Question: Is it possible to make navigation in fancybox to be located on the right bottom corner and having respond to screen/fancybox image scaling while I making screen bigger/smaller?
fancybox template example <URL>
my goal:
navigation in right bottom corner of fancybox window:

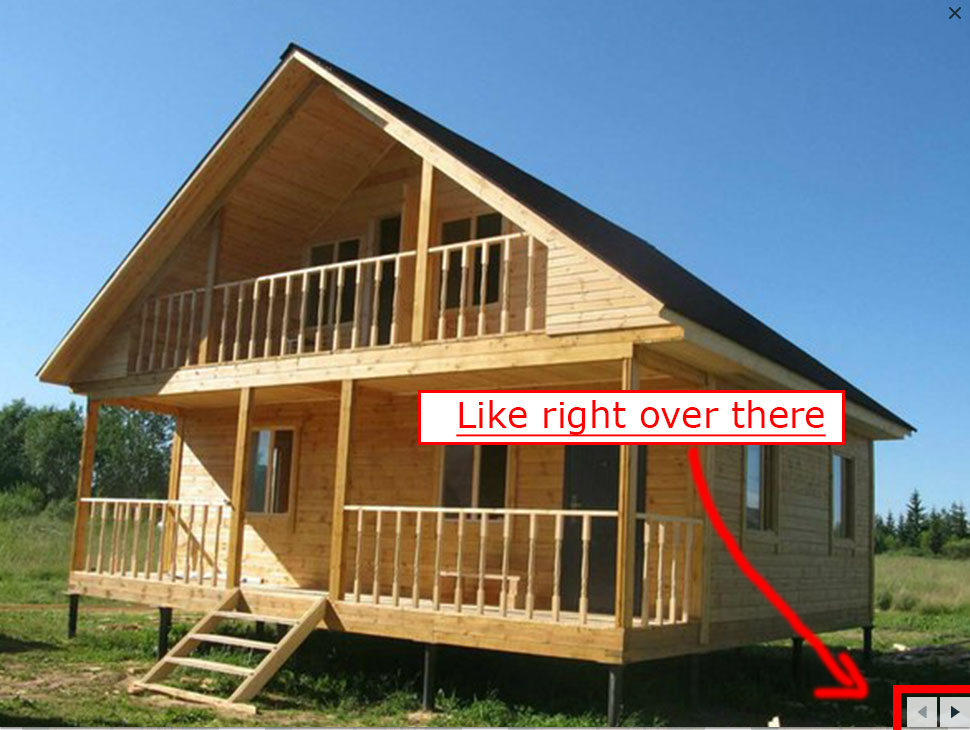
Answer: In fancybox 2 exists two properties to move your popup, leftRatio and topRatio by default both receive the value 0.5 what means center, in leftRatio if you put 1.0 your popup will go to the right if you put 0 to the left, topRatio if you put 1.0 will go to bottom and 0 to the top.
'''
jQuery(document).ready(function($) {
try{
$(".fancybox").fancybox({
helpers: {
buttons: {
tpl: '<div id="fancybox-buttons"><ul>' +
'<li><a class="btnToggle" title="Toggle size" href="javascript:;"></a></li>' +
'<li><a class="btnClose" title="Close" href="javascript:;"></a></li>' +
'</ul></div>'
}
},
leftRatio: 1.0,
topRatio: 0
});
} catch(e){
console.log(e.message);
}
});
'''
'''
#fancybox-buttons ul {
/* 166 for 4 buttons */
width: 86px !important;
}
'''
'''
<script src="https://ajax.googleapis.com/ajax/libs/jquery/2.1.0/jquery.min.js"></script>
<script src="http://cdnjs.cloudflare.com/ajax/libs/fancybox/2.1.5/jquery.fancybox.min.js"></script>
<script src="http://cdnjs.cloudflare.com/ajax/libs/fancybox/2.1.5/helpers/jquery.fancybox-media.js"></script>
<script src="http://cdnjs.cloudflare.com/ajax/libs/fancybox/2.1.5/helpers/jquery.fancybox-thumbs.js"></script>
<script src="http://cdnjs.cloudflare.com/ajax/libs/fancybox/2.1.5/helpers/jquery.fancybox-buttons.js"></script>
<link href="http://cdnjs.cloudflare.com/ajax/libs/fancybox/2.1.5/helpers/jquery.fancybox-buttons.css" rel="stylesheet"/>
<link href="http://cdnjs.cloudflare.com/ajax/libs/fancybox/2.1.5/helpers/jquery.fancybox-thumbs.css" rel="stylesheet"/>
<link href="http://cdnjs.cloudflare.com/ajax/libs/fancybox/2.1.5/jquery.fancybox.min.css" rel="stylesheet"/>
<a rel="gallery" class="fancybox" href="http://fancyapps.com/fancybox/demo/1_b.jpg"><img src="http://fancyapps.com/fancybox/demo/1_s.jpg" alt=""/></a>
<a rel="gallery" class="fancybox" href="http://fancyapps.com/fancybox/demo/2_b.jpg"><img src="http://fancyapps.com/fancybox/demo/2_s.jpg" alt=""/></a>
'''